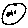
Label: circle